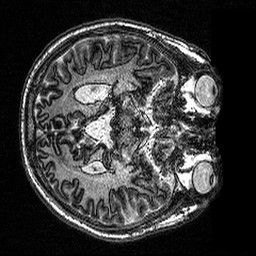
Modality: MP2RAGE
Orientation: axial
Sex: male
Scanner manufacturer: siemens
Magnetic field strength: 3 T
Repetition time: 5 s
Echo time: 0.00292 s